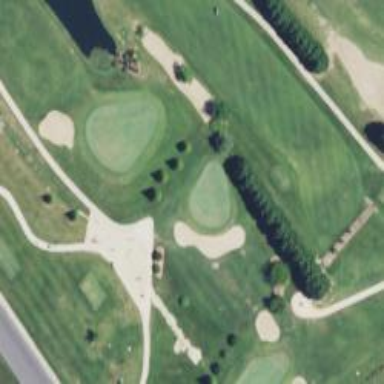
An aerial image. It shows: View of golf hole.